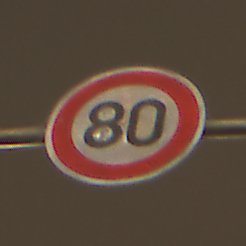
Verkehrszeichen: Geschwindigkeit80
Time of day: Night
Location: Outdoor (Urban)
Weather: Overcast
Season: NotSpecified
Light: Artificial